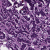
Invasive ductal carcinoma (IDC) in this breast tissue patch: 0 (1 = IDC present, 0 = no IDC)